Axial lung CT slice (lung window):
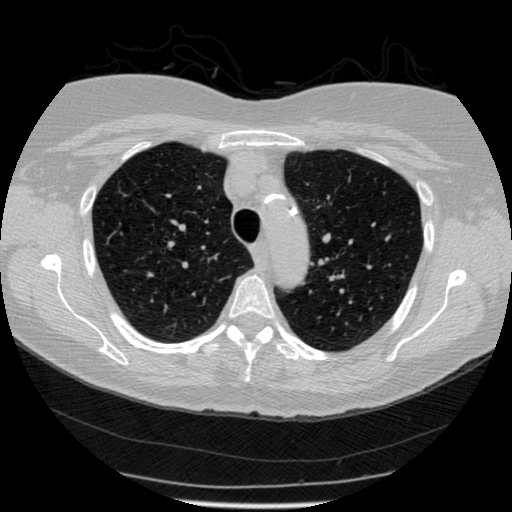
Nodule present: no